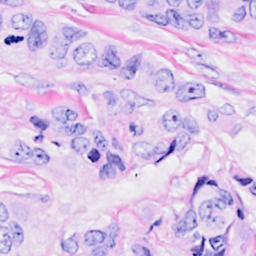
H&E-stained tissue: Breast